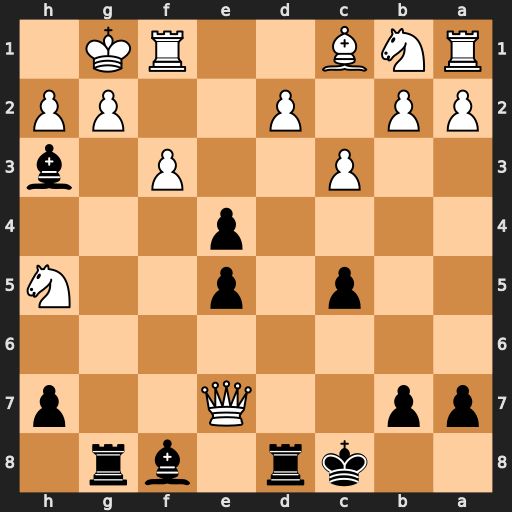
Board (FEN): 2kr1br1/pp2Q2p/8/2p1p2N/4p3/2P2P1b/PP1P2PP/RNB2RK1
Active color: b
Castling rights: -
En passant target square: -
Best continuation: Rxg2+ Kh1 Bxe7